Question: My background color is not filling entire layout in Custom 'Statusbar' view. Any idea why?
Here is screenshot (updated to simplify):

There is a padding of white space to the right of the blank black area. Here is the complete layout:
'''
<LinearLayout xmlns:android="http://schemas.android.com/apk/res/android"
android:layout_width="match_parent"
android:layout_height="match_parent"
android:background="#ff000000"
android:scrollbars="none"></LinearLayout>
'''
Can anyone help with this please?
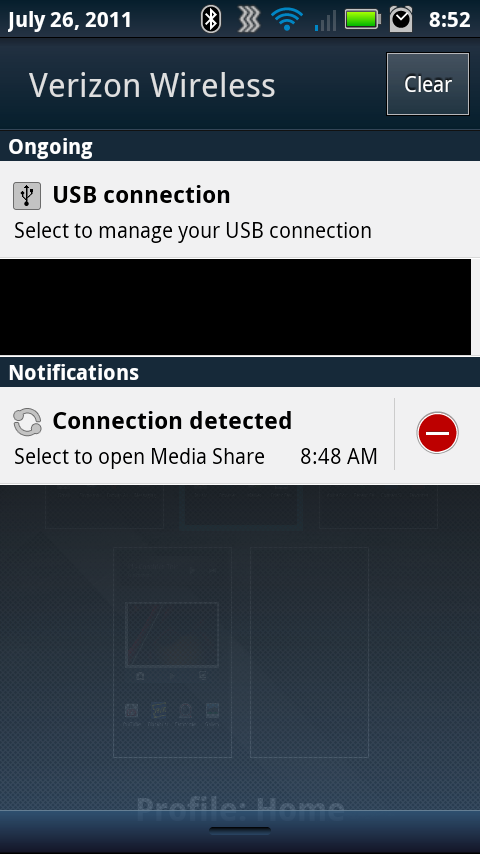
Answer: I spoke with Google developers directly and this is how this view is intended. Because I chose a black background it is visible. Google suggests sticking with the default background color which in turn does not show this space.